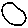
Label: circle